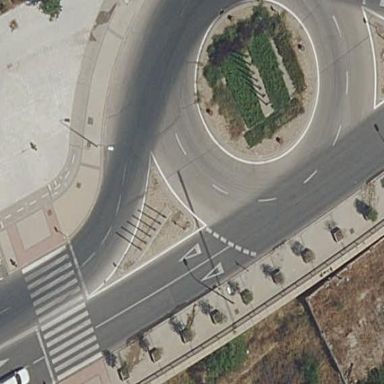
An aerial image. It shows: Tertiary road going over bridge at roundabout junction.